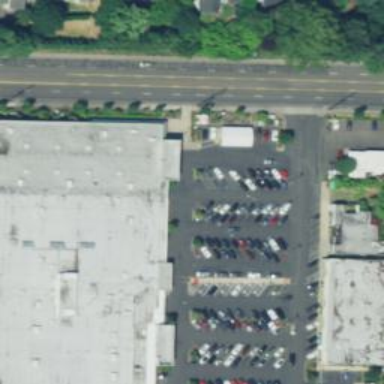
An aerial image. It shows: Parking space.